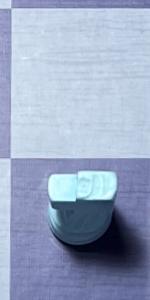
Label: Knight_White